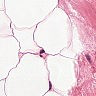
Metastatic tissue present: no